Field crop: maize
Growth stage: 2
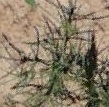
Species: salsola